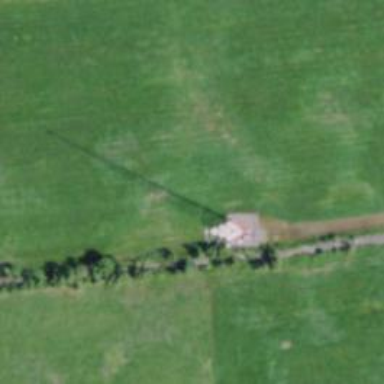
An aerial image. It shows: Man-made mast used for communication purposes.